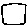
Label: square